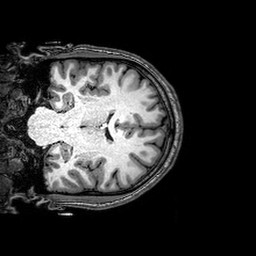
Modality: T1w
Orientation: coronal
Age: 28
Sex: male